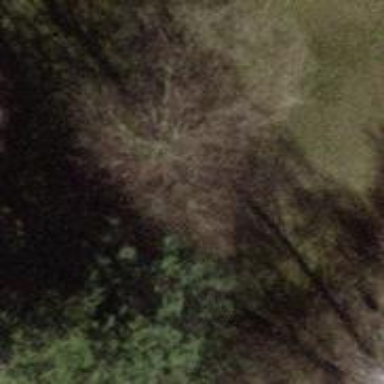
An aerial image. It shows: Beautiful tree in nature.